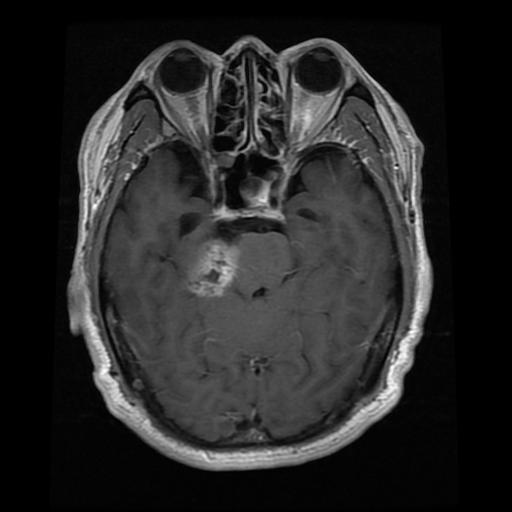
Label: meningioma